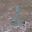
Label: 2